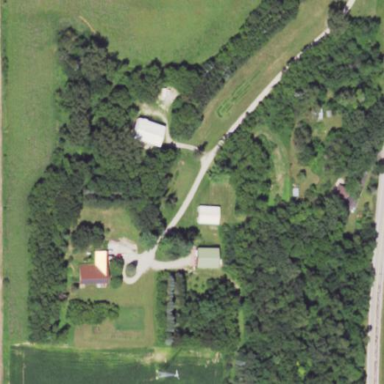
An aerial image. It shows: Farmyard area.